Question: What is the value of the measurement in the image?
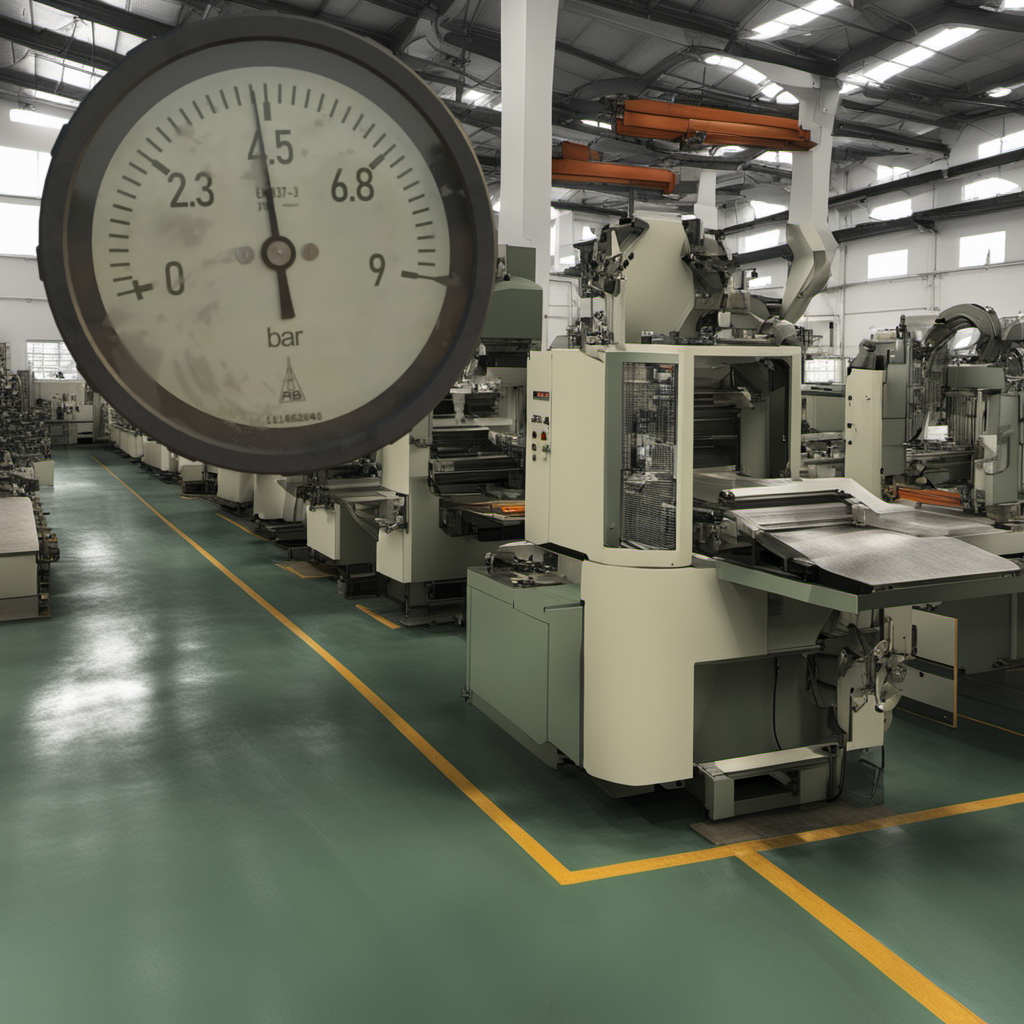
Answer: The result is 4.31
Question: What is the range of this measurement?
Answer: The range is from 0 to 9
Question: What is the minimum and maximum value range of the measurement in the image?
Answer: The minimum value is 0 and the maximum value is 9